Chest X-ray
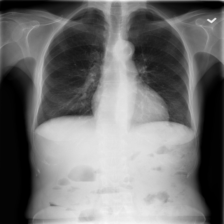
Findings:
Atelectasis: negative
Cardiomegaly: negative
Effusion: negative
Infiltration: positive
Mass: negative
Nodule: negative
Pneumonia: negative
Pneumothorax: negative
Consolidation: negative
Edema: negative
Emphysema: negative
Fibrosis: negative
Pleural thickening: negative
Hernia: negative